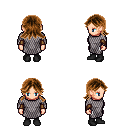
a pixel art fantasy rpg character, female body template, human, light skin, chain mail, white pants, brown loose hair, leather bracers, black shoes, four views (front, back, left, right), 2x2 character sprite sheet, small pixel art, hard edges, no anti-aliasing